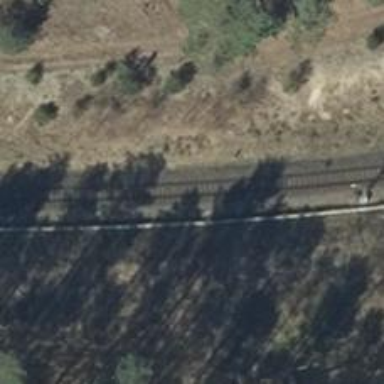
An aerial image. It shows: Railway track.